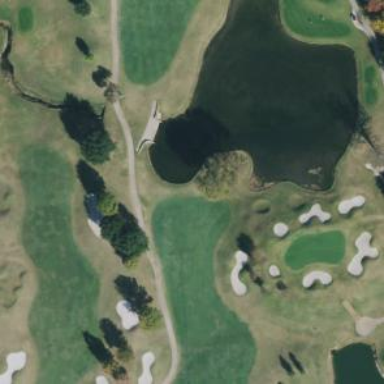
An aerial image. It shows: Water hazard on golf course. The hazard is natural water feature.